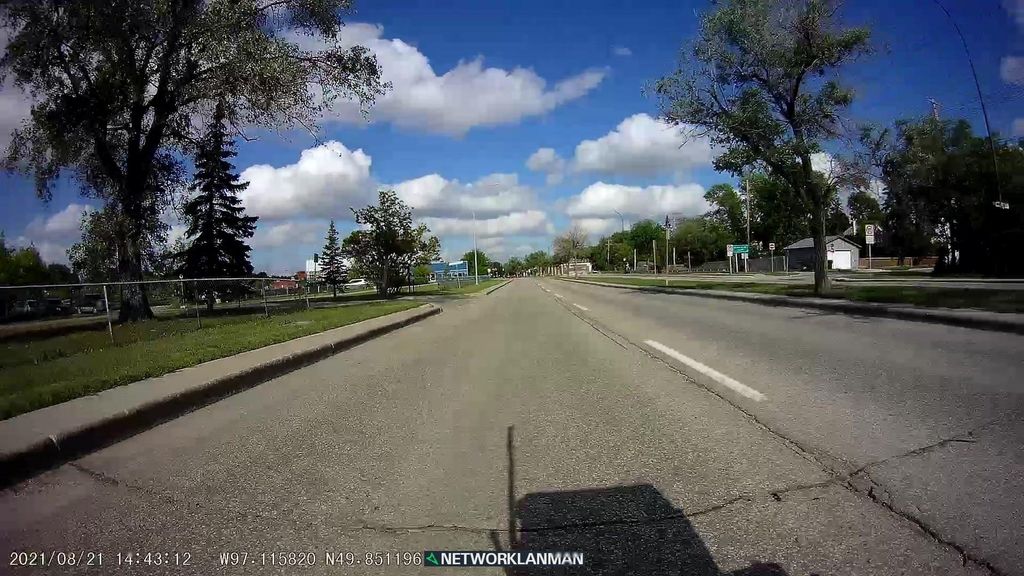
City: winnipeg